Aerial crown-view tile of a tropical tree (Barro Colorado Island, Panama), acquired 20250512:
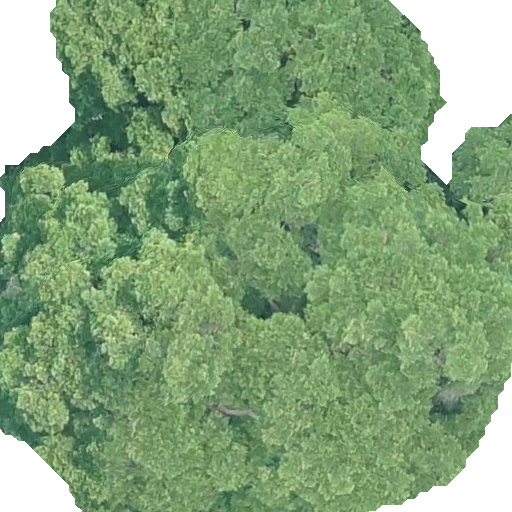
Species: Terminalia amazonia
GBIF accepted scientific name: Terminalia amazonica
Crown area: 388.144 m²